九年级 · 解析几何
(本小题8.0分)

已知二次函数的解析式为 $y=x^{2}+2 x-3$, 补充下表, 并根据表中的数据在如图所示的平面直角坐标系中，利用描点法画出这个二次函数的示意图.

| $x$ | $\ldots$ | -3 | -2 | -1 | 0 | 1 | $\cdots$ |
| :---: | :---: | :---: | :---: | :---: | :---: | :---: | :---: |
| $y=x^{2}+2 x-3$ | $\cdots$ | 0 |  |  |  | 0 | $\cdots$ |

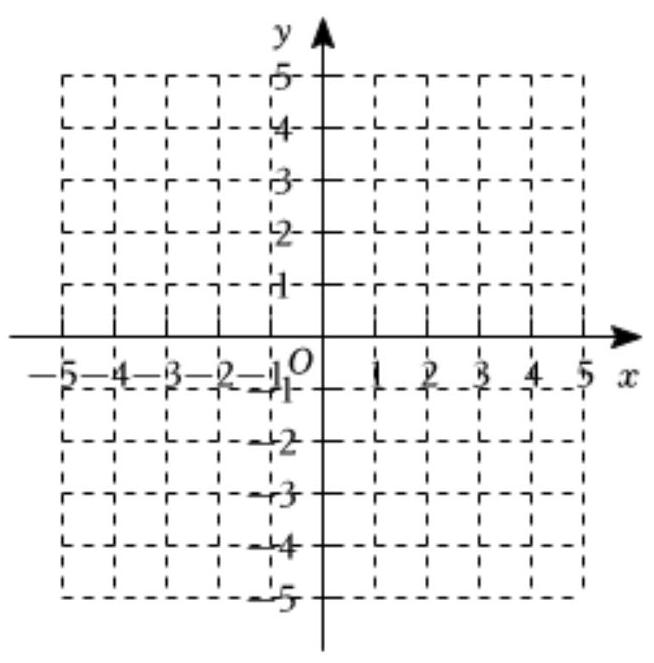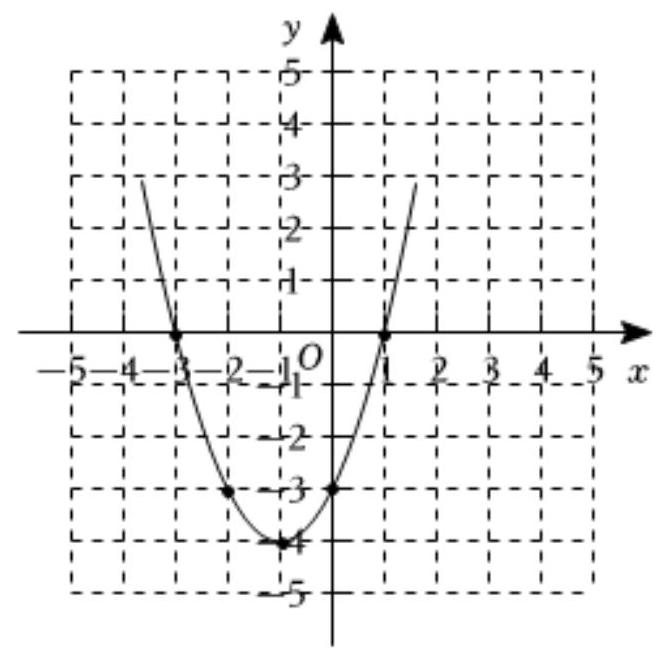
答案:  $-3-4-3$

解析: 解：对于二次函数 $y=x^{2}+2 x-3$,

当 $x=-2$ 时, $y=(-2)^{2}+2 \times(-2)-3=-3$,

当 $x=-1$ 时, $y=(-1)^{2}+2 \times(-1)-3=-4$,

当 $x=0$ 时, $y=-3$,

描点, 连线, 画出图象如图所示:

故答案为: $-3,-4,-3$.

将 $x=-2 、-1 、 0$, 分别代入二次函数解析式中, 求出对应的 $y$ 值, 再利用描点发画出函数图象即可.本题主要考查二次函数图象上点的坐标特征、二次函数的图象, 熟练掌握利用描点法画二次函数的图象是解题关键.